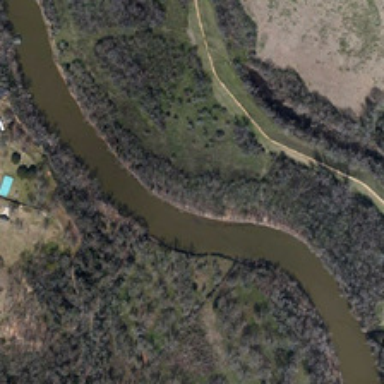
Many green trees are in two sides of a curved river .